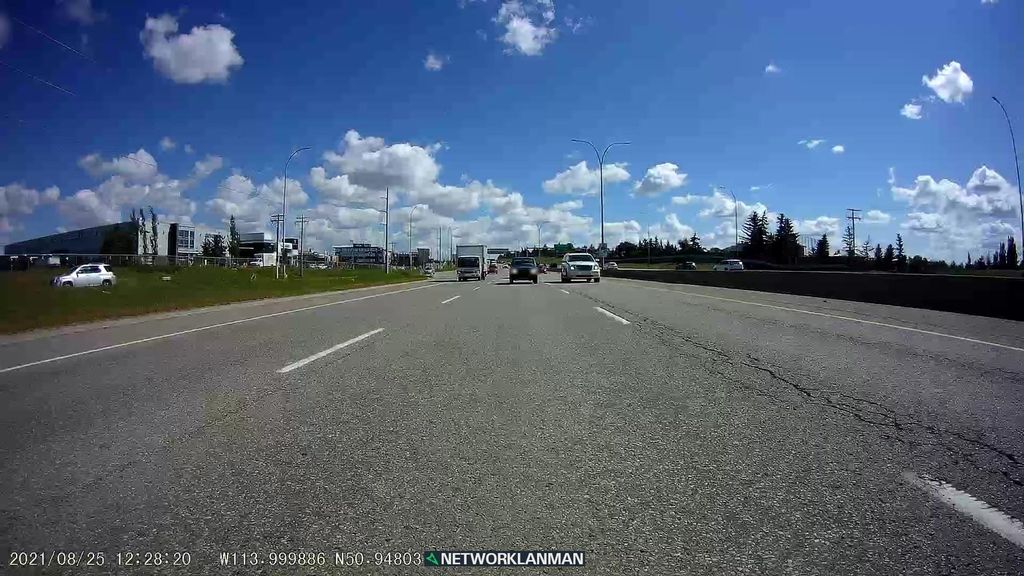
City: calgary